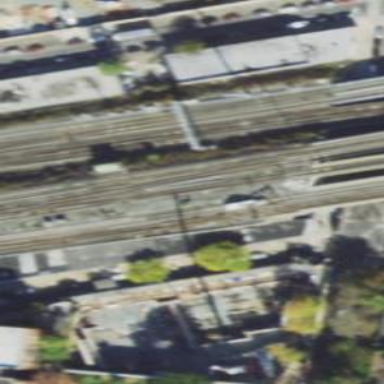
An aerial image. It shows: Electrified rail for trains.